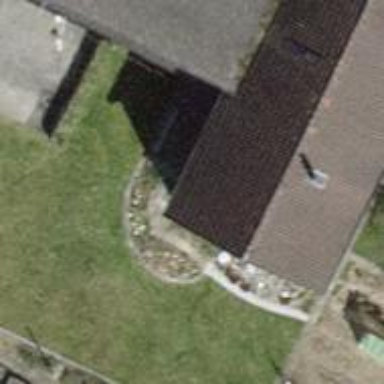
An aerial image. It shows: Building with tiled roof.